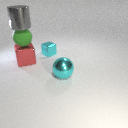
large gray metal cylinder above large green rubber sphere